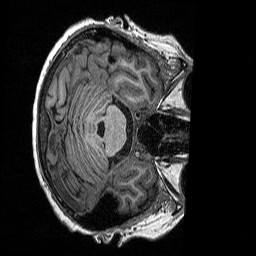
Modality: T1w
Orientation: axial
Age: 52
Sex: female